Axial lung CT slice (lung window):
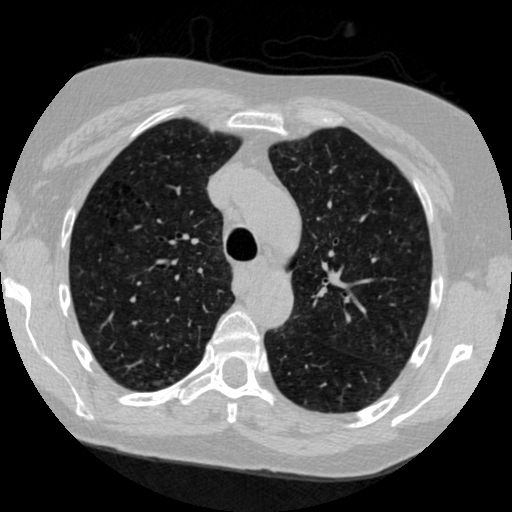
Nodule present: no